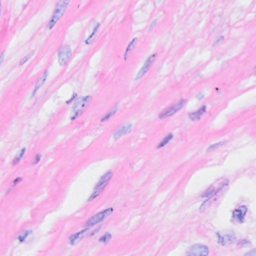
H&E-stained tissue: Breast